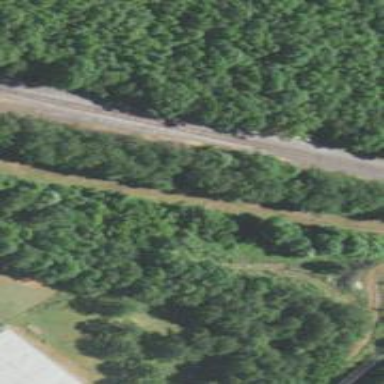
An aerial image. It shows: Abandoned railway spur.